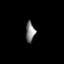
Tissue: prostate
Cell type: T cells
Senescence score: 0.7237
Nuclear area (px): 181
Mean DAPI intensity: 133.729